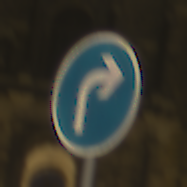
Verkehrszeichen: VorgeschriebeneFahrtrichtungRechts
Umgebung: Outdoor, Urban
Tageszeit: Night
Wetter: Overcast
Licht: Artificial
Jahreszeit: NotSpecified
Kontrast: HighContrast